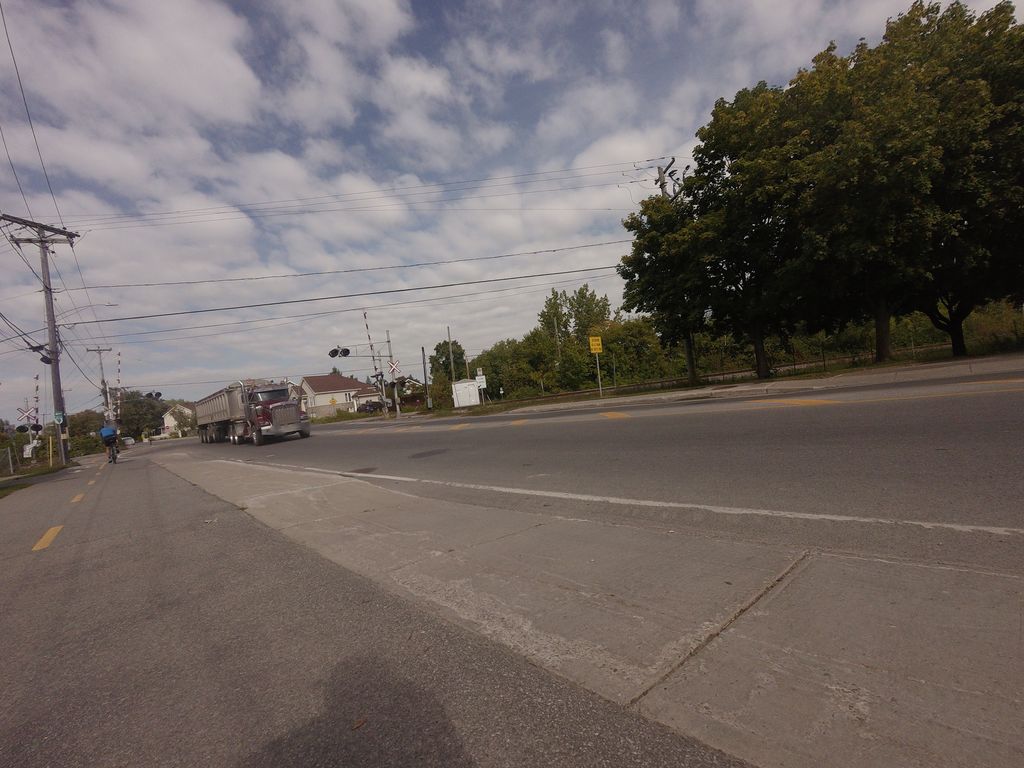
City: montreal